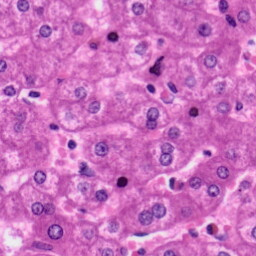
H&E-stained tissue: Liver